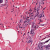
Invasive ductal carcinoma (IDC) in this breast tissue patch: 0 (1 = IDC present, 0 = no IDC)